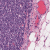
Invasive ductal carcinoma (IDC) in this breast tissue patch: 1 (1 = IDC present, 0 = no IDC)